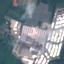
Label: Industrial